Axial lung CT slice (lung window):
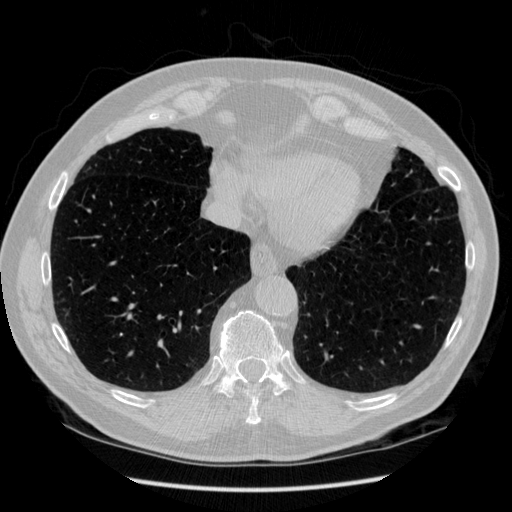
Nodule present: no